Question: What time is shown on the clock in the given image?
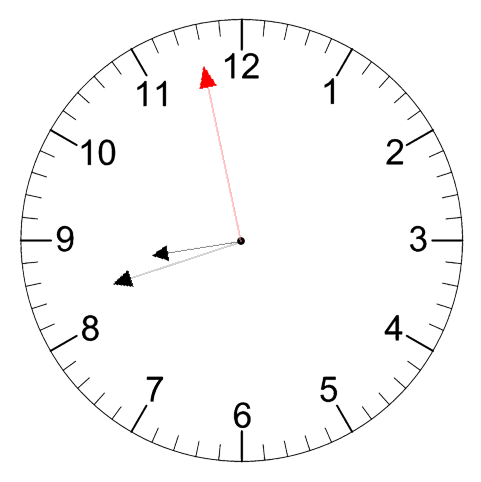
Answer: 08:41:58